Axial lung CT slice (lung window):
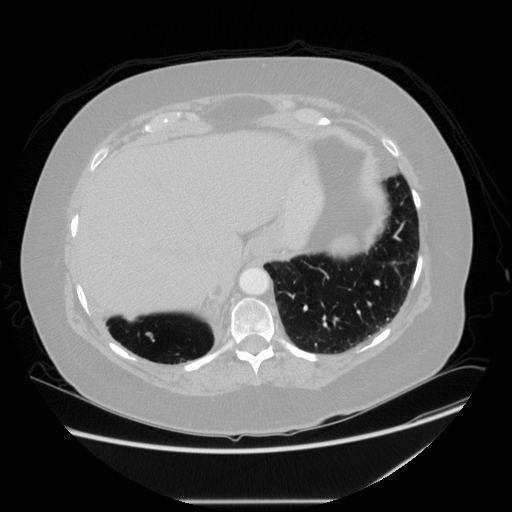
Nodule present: no